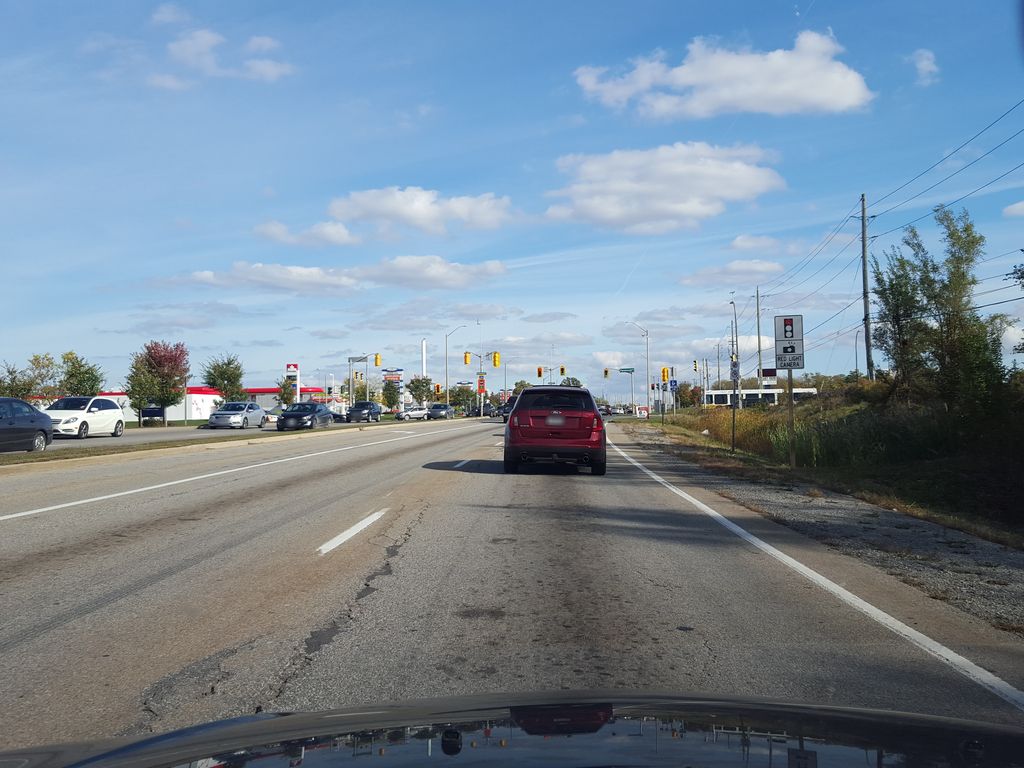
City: hamilton